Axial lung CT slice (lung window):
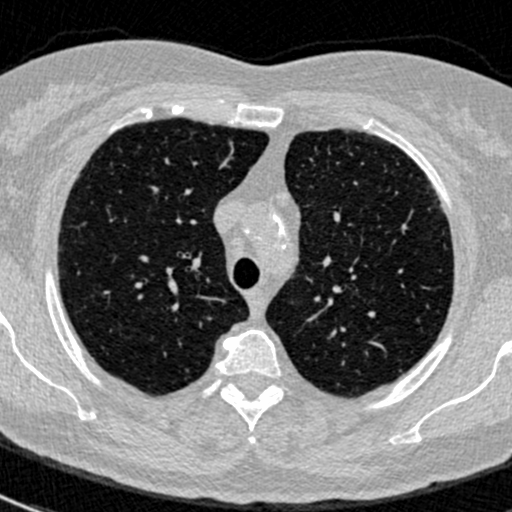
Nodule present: no